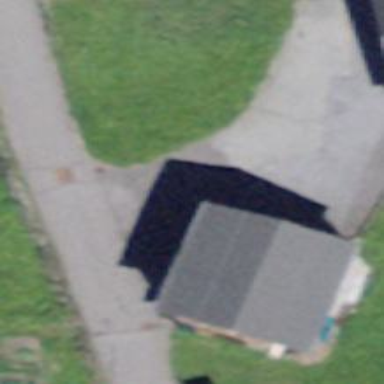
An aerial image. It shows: Driveway leading to service road.